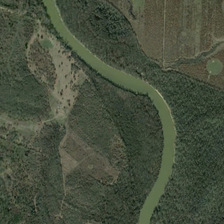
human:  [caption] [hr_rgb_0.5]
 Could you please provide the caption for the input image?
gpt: many green trees are in two sides of a curved green river .

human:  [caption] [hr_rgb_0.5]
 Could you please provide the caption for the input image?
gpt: many green trees are in two sides of a curved green river .

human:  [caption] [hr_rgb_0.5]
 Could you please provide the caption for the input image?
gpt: many green trees are in two sides of a curved green river .

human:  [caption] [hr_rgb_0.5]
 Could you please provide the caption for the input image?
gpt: many green trees are in two sides of a curved green river .

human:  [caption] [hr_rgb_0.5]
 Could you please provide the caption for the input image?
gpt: many green trees are in two sides of a curved green river .